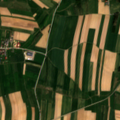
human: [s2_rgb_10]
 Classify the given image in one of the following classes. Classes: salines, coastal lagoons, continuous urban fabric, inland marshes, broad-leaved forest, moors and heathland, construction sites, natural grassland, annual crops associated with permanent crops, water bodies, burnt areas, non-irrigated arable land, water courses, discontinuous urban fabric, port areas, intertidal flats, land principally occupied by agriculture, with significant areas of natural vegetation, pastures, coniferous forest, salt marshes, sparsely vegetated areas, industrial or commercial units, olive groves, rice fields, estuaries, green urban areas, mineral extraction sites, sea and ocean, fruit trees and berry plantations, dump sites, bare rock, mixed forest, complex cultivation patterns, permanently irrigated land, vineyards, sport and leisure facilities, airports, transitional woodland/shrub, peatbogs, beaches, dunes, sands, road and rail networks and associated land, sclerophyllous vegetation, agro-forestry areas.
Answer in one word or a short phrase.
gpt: non-irrigated arable land, complex cultivation patterns, land principally occupied by agriculture, with significant areas of natural vegetation